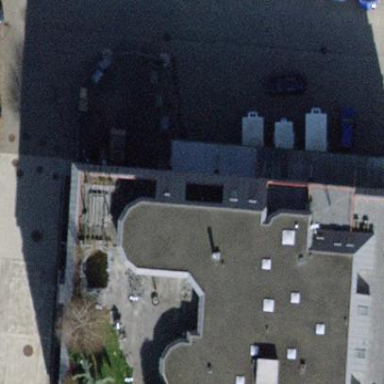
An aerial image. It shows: View of roof of building.